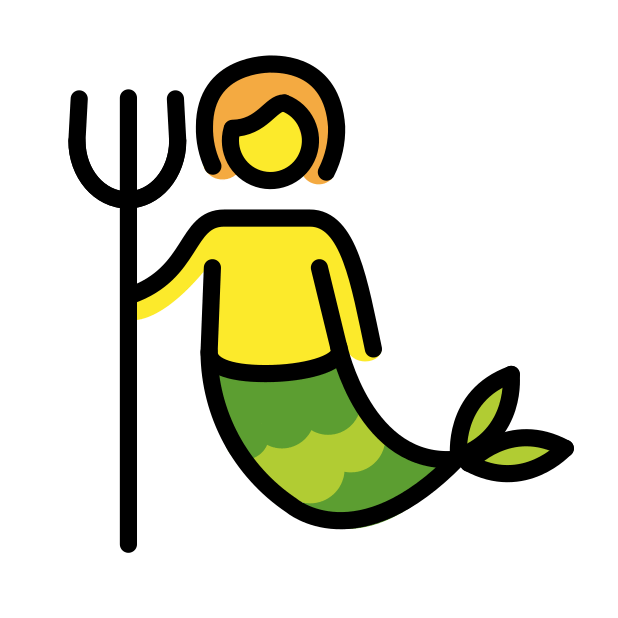
Emoji: 🧜
Name: merperson
Unicode: 0x1f9dc